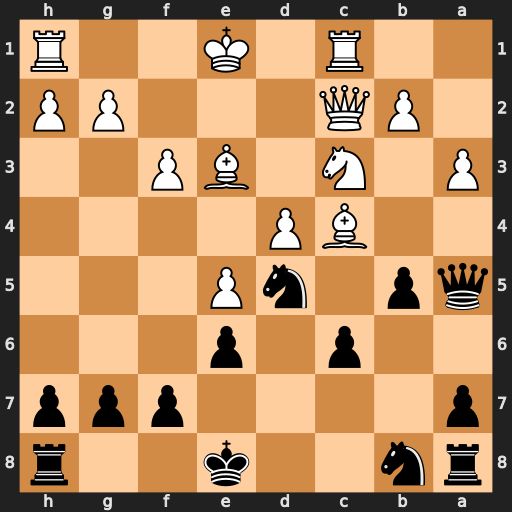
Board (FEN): rn2k2r/p4ppp/2p1p3/qp1nP3/2BP4/P1N1BP2/1PQ3PP/2R1K2R
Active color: b
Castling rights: Kkq
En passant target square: -
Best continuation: Nxe3 Qf2 Nxc4